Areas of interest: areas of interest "Tian'ewan"
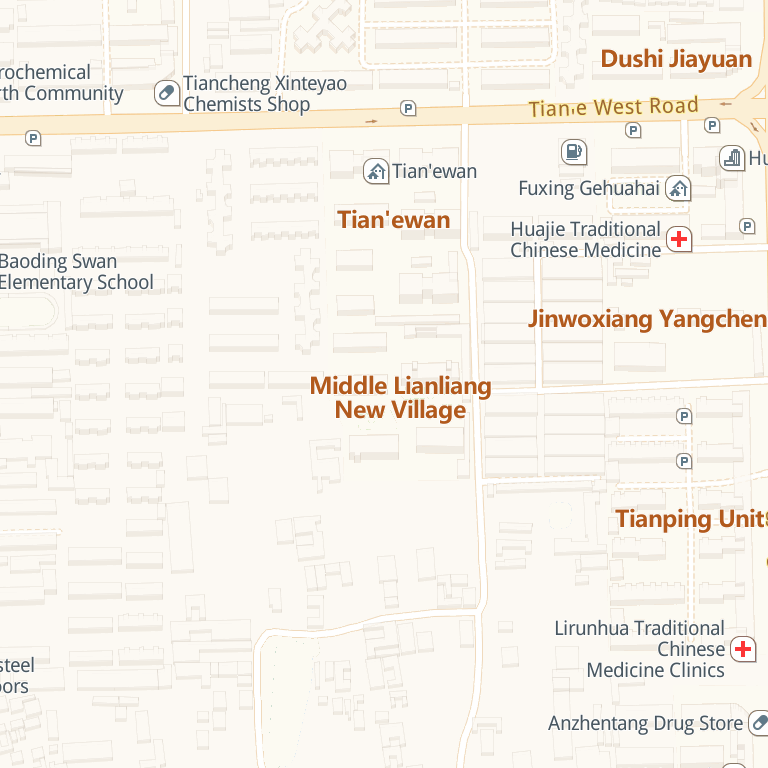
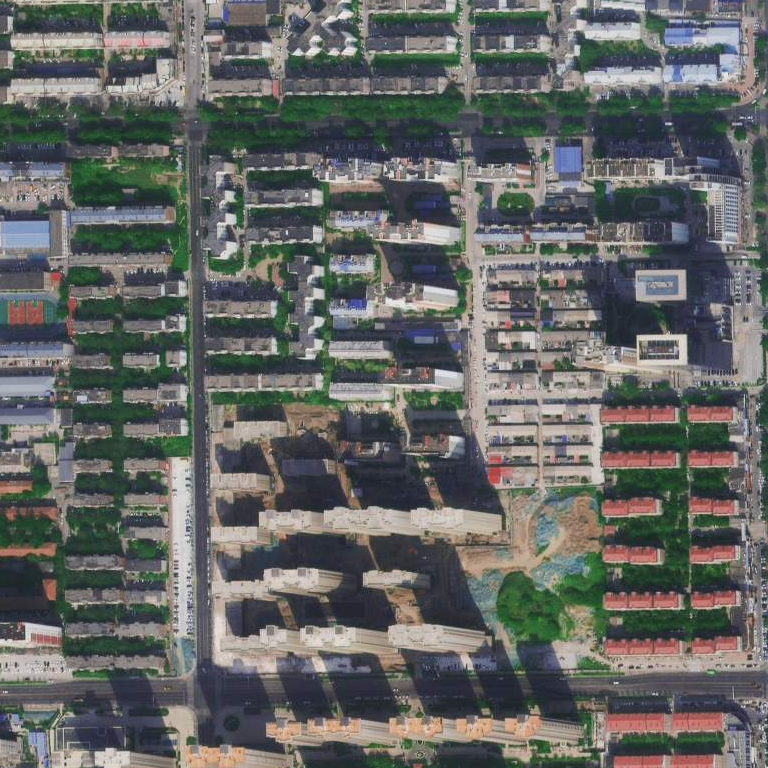